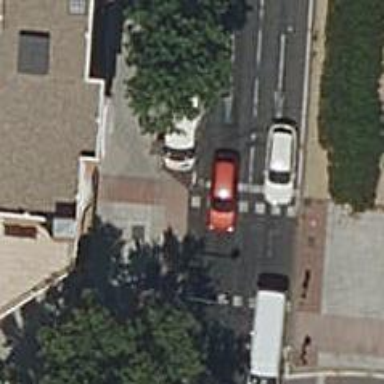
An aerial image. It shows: Crossing with traffic signals.